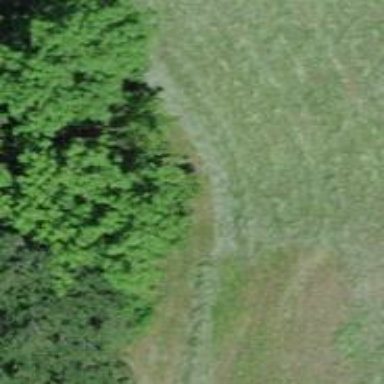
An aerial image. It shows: Grassy path.